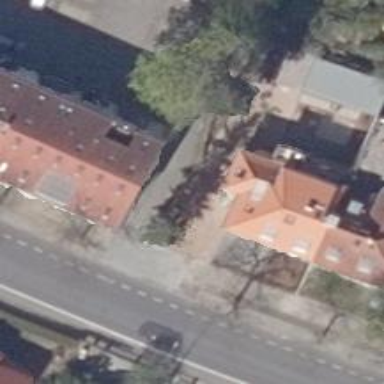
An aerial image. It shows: Hipped roof house.